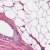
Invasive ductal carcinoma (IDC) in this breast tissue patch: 0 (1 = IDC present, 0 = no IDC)